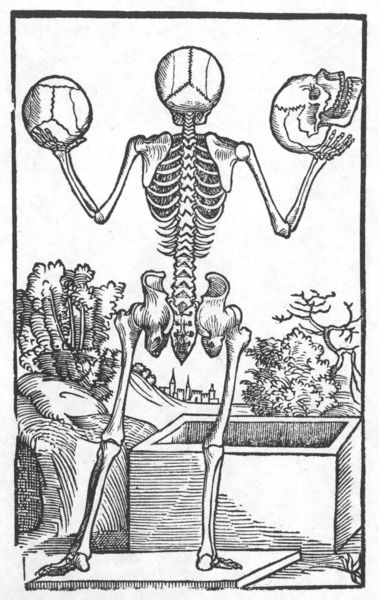
Titel: Commentaria super anatomia Mundini
Künstler: Jacopo Berengario da Carpi
Standort: Herstellungsort: Bologna (EU - I)
Schlagwörter: baum, bäume, stadt, äste, ball, mensch, schädel, tod, ast, kirche, wald, dorf, knochen, tusche, wälder, becken, skelett, gruft, sarg, grab, totenschädel, gebeine, grabplatte, srkophag, sakko faak